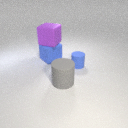
small blue rubber cylinder to the right of large blue rubber cube